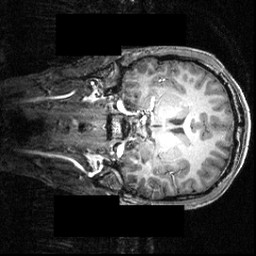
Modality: T1w
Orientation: coronal
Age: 21
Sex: male
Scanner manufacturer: siemens
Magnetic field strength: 3.951 T
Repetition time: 1.5 s
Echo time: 0.00335 s